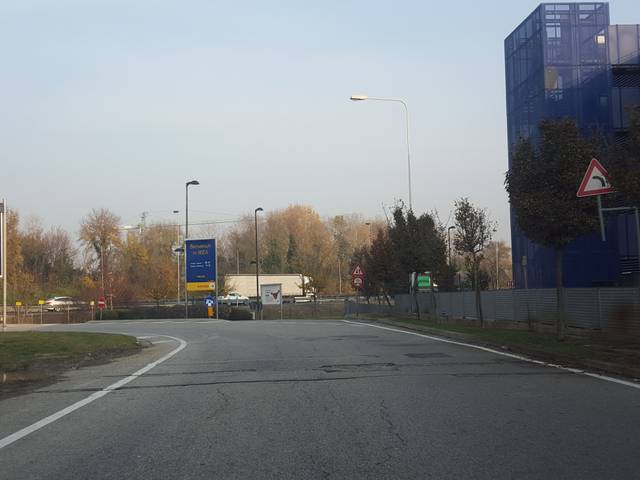
Region: Italy
Coordinates: 45.42, 11.934